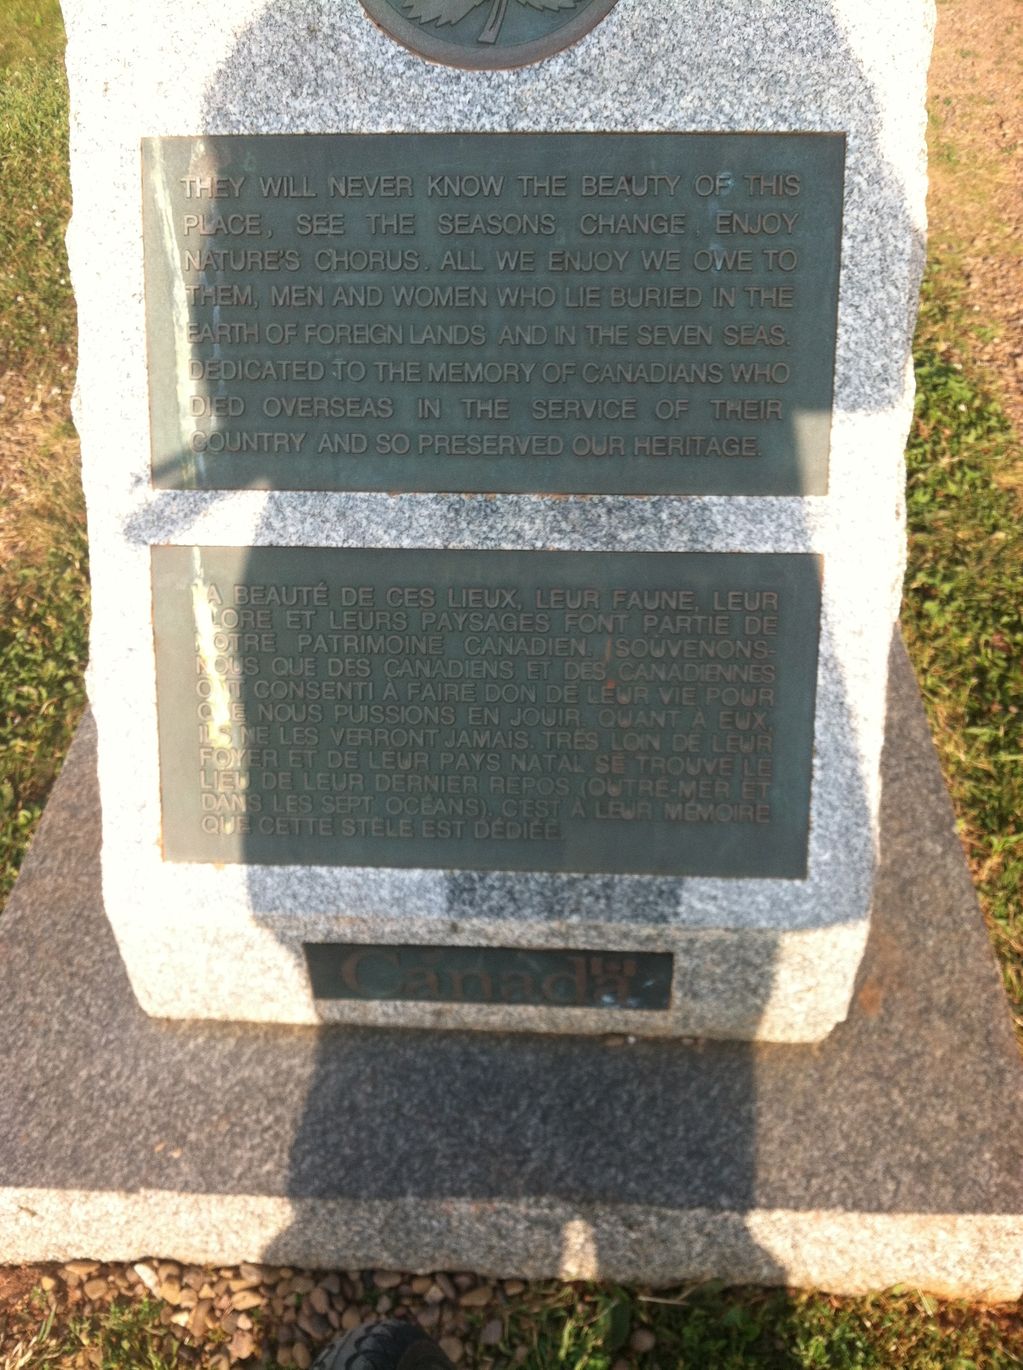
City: charlottetown